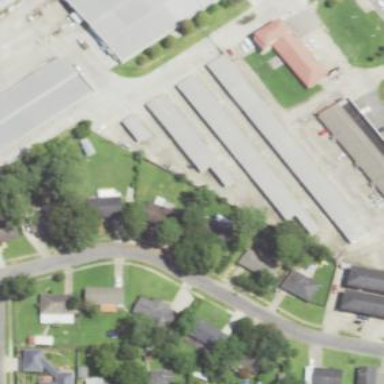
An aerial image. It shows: Building used for storage rental.